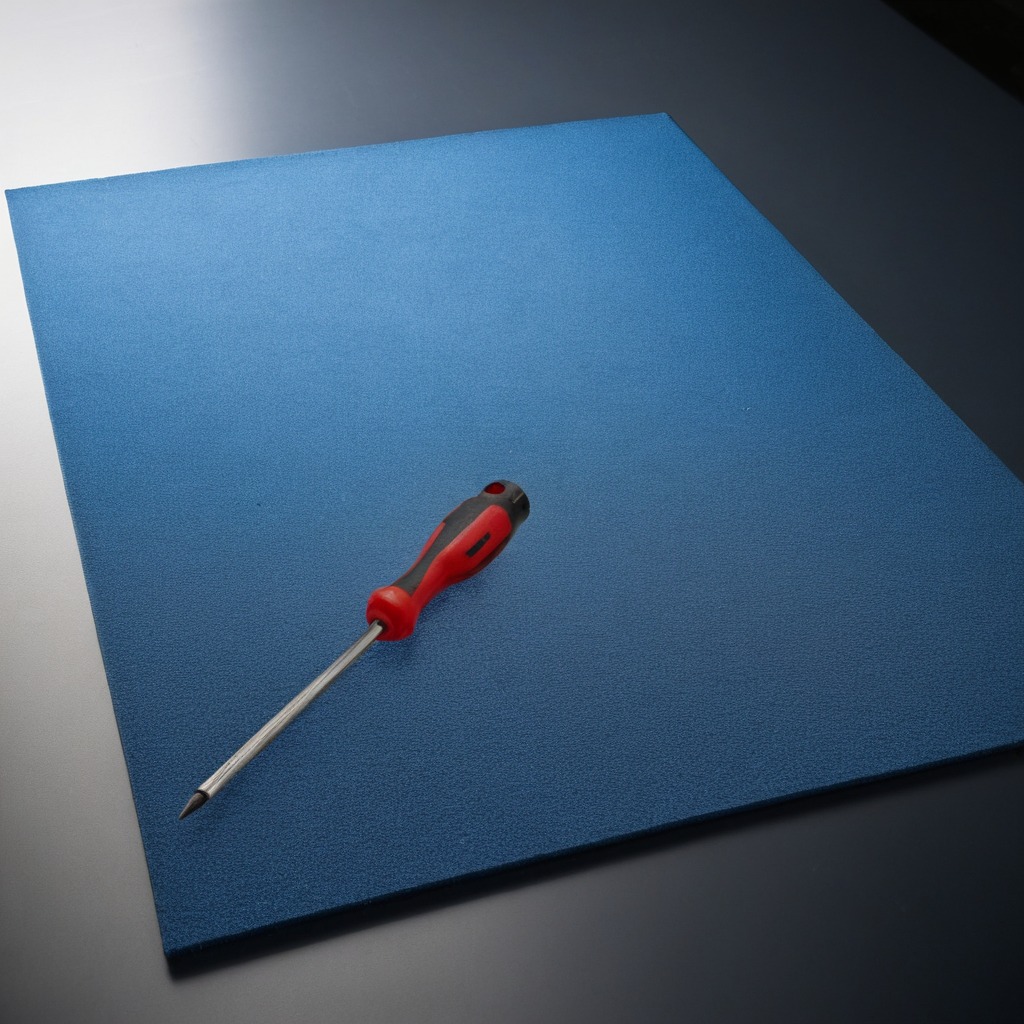
A screwdriver lies on a clean granite tabletop covered with a blue rubber mat inside a workshop under bright overhead lighting crisp shadows high clarity worn but beneath the mat.